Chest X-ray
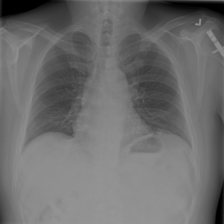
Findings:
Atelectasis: positive
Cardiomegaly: negative
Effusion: negative
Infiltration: negative
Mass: negative
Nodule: negative
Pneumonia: negative
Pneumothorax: negative
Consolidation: negative
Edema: negative
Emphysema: negative
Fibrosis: negative
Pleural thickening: negative
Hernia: negative